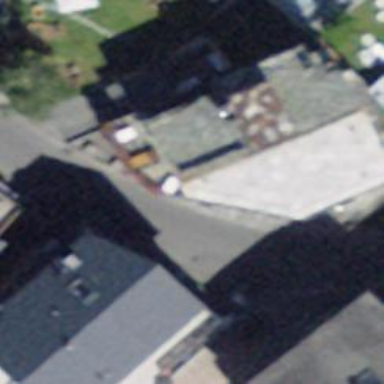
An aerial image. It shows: Restaurant.